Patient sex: M
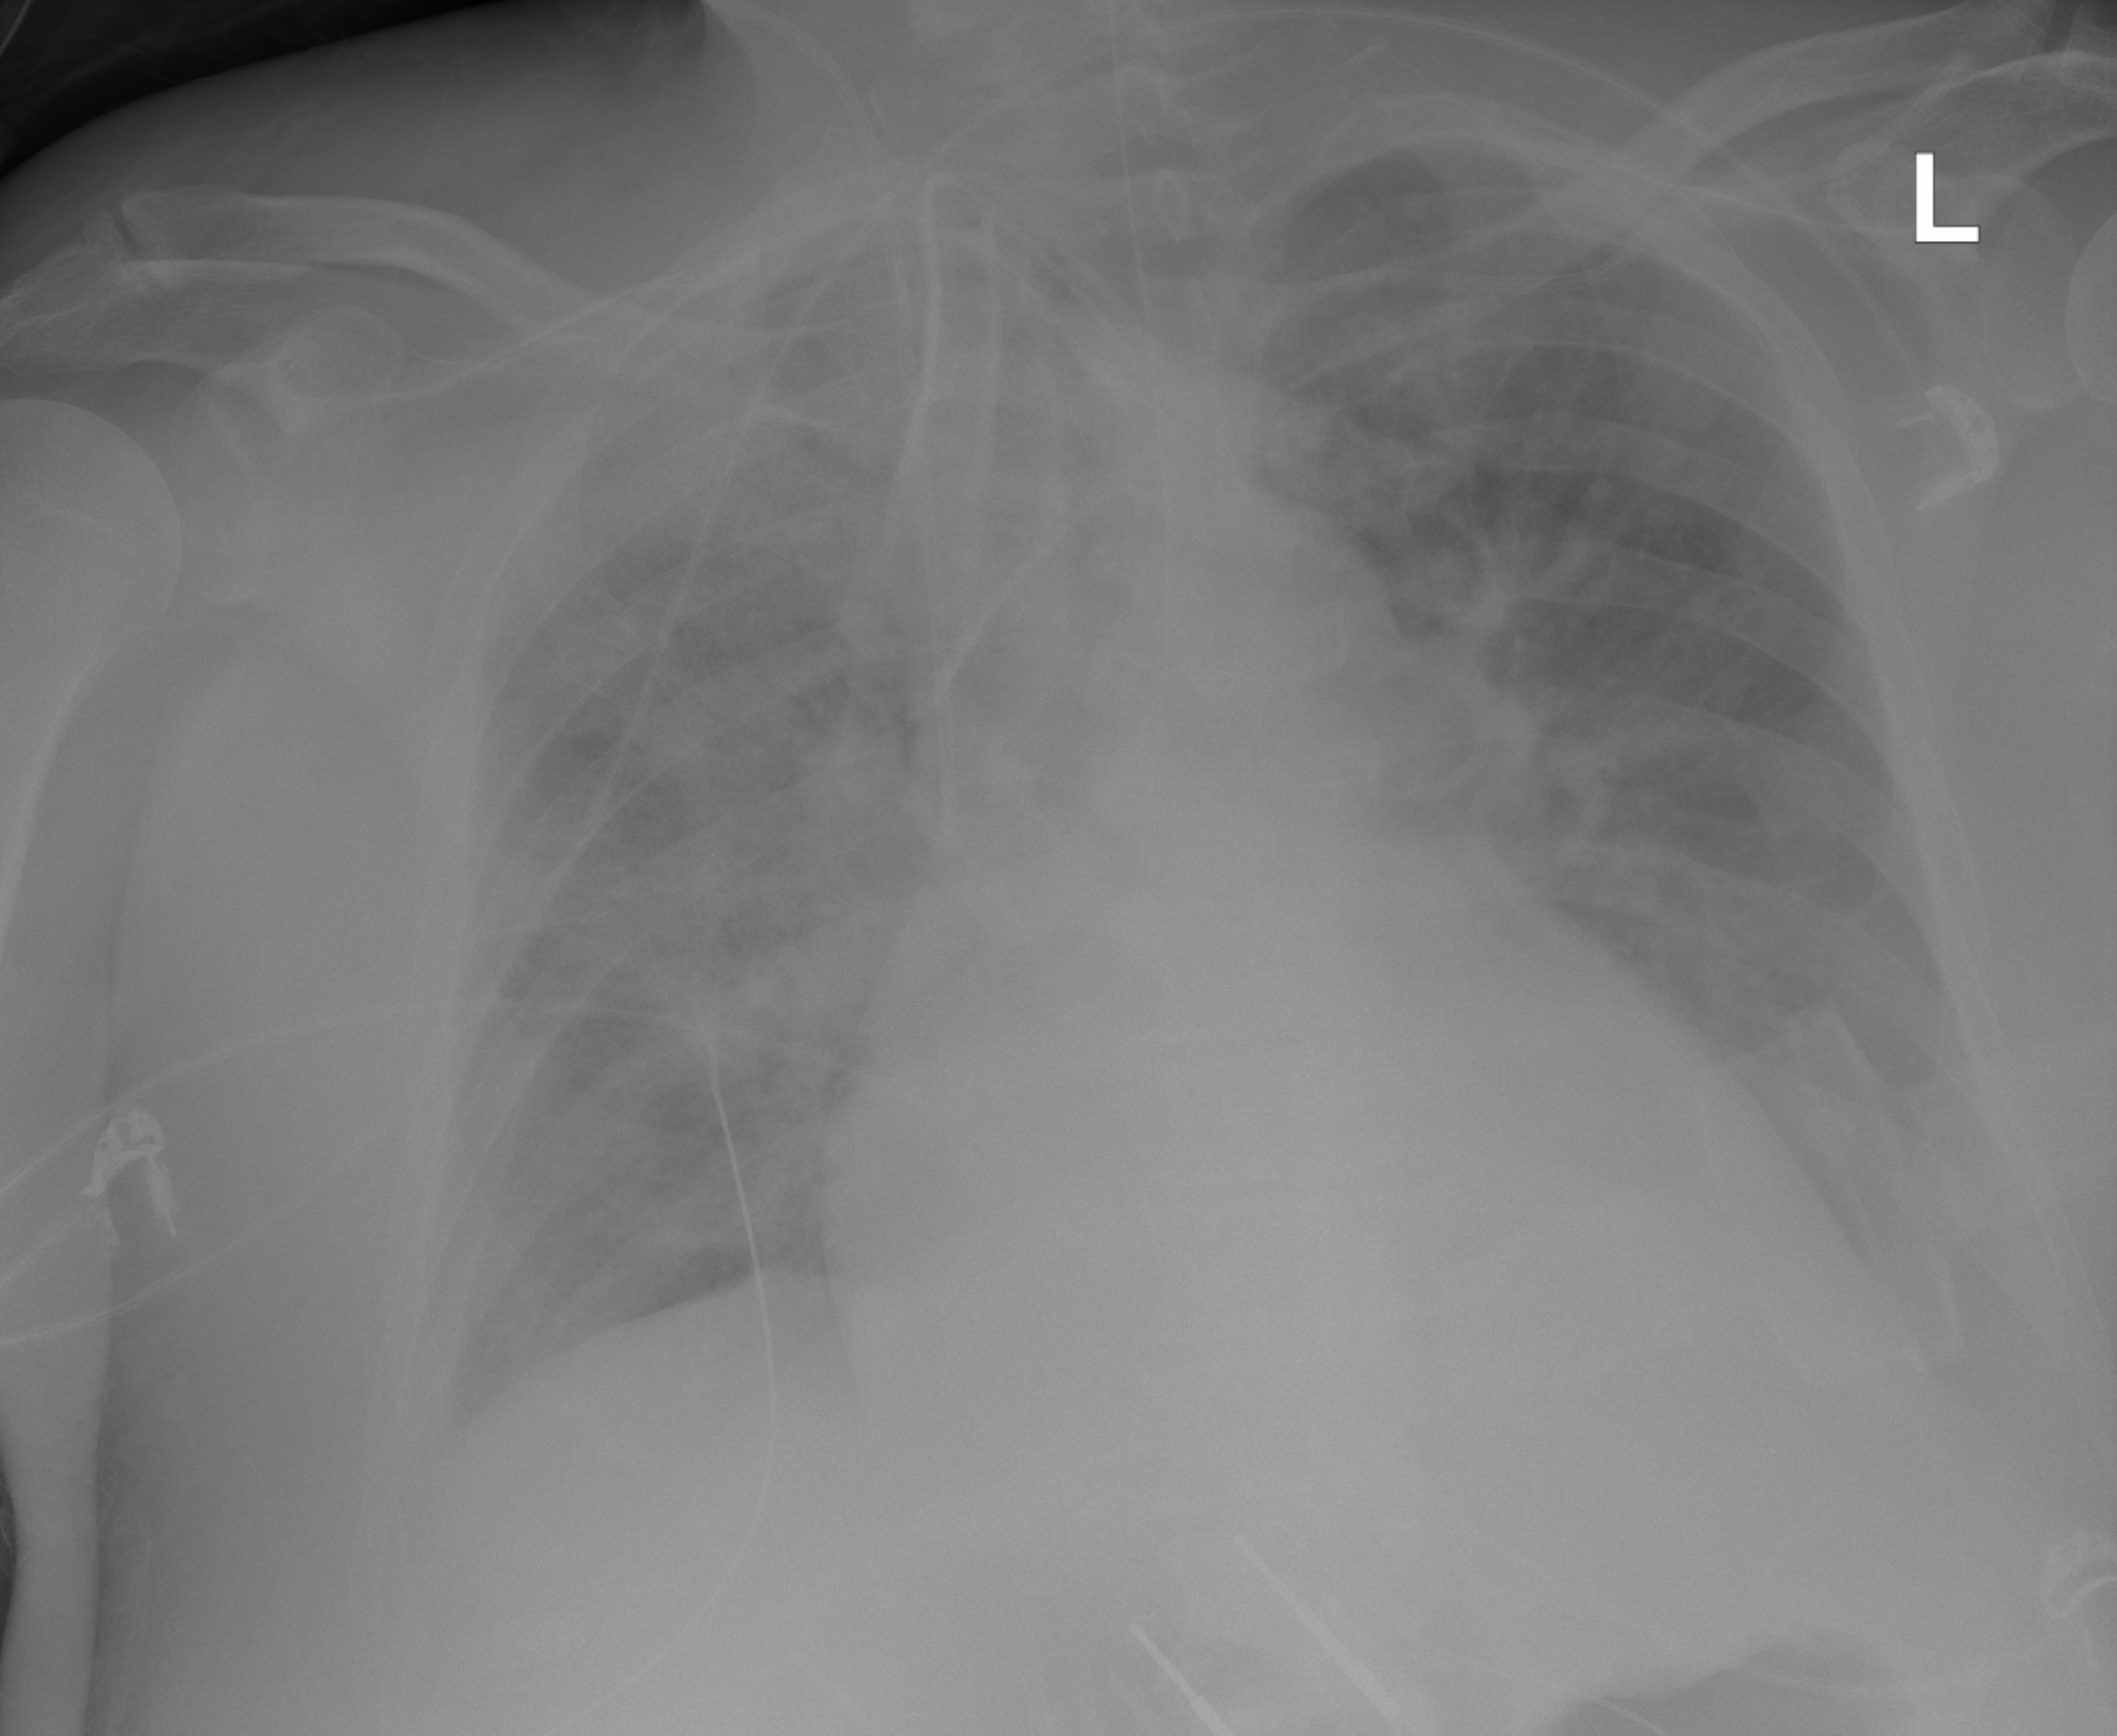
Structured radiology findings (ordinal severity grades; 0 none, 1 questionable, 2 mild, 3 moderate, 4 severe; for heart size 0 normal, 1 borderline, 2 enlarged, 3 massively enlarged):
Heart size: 2
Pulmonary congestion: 3
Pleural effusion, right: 2
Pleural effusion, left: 2
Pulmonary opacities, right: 3
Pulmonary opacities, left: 3
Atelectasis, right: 2
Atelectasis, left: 0